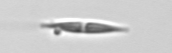
Label: pennate